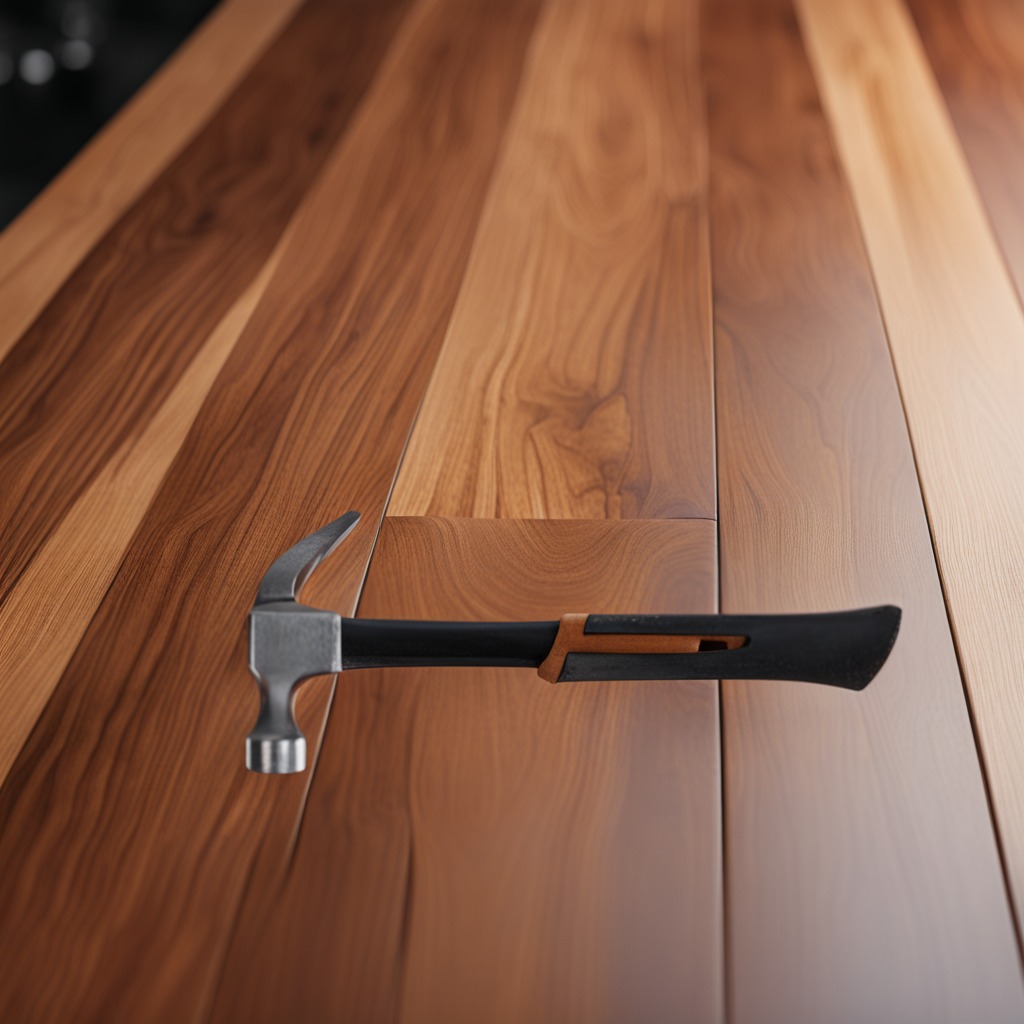
A hammer is lying on the wooden table in a carpentry studio.